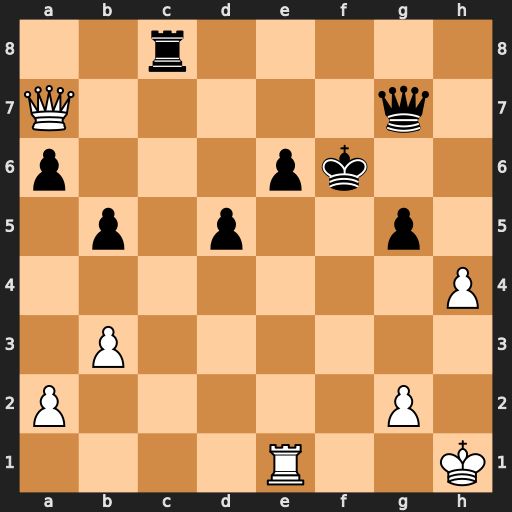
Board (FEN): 2r5/Q5q1/p3pk2/1p1p2p1/7P/1P6/P5P1/4R2K
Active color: w
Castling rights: -
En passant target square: -
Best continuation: Rxe6+ Kxe6 Qxg7